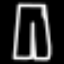
Label: pants